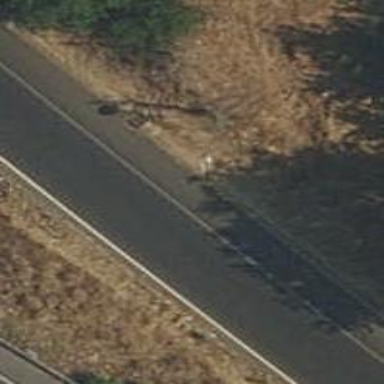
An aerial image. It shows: Trunk link highway.